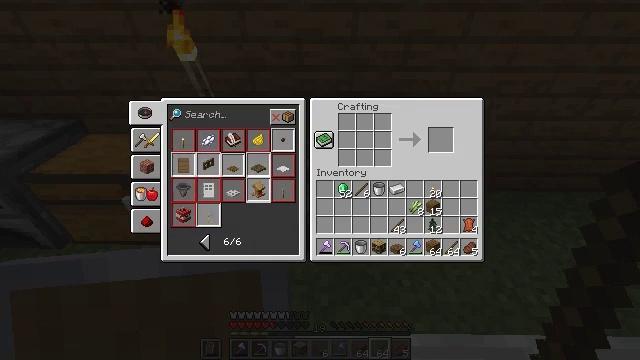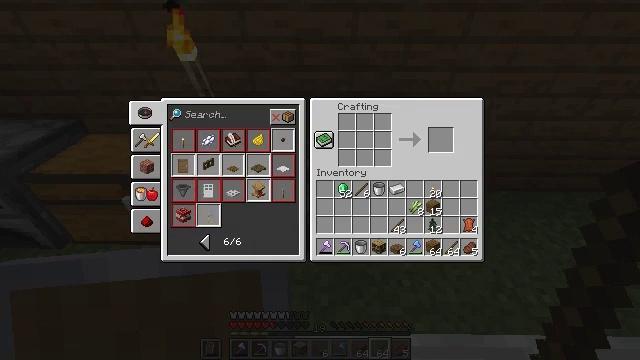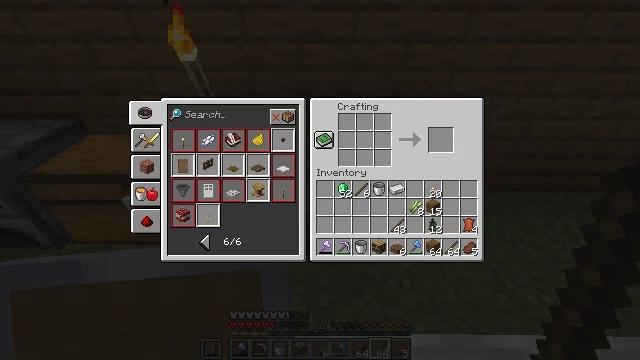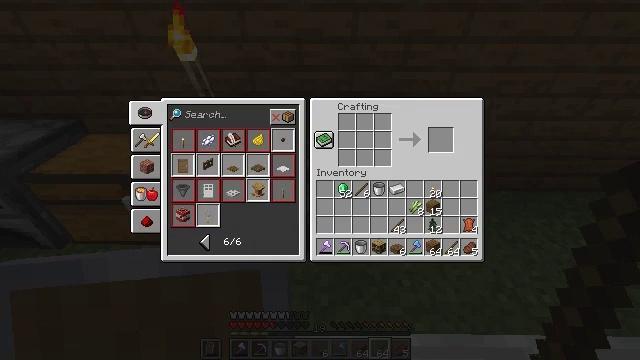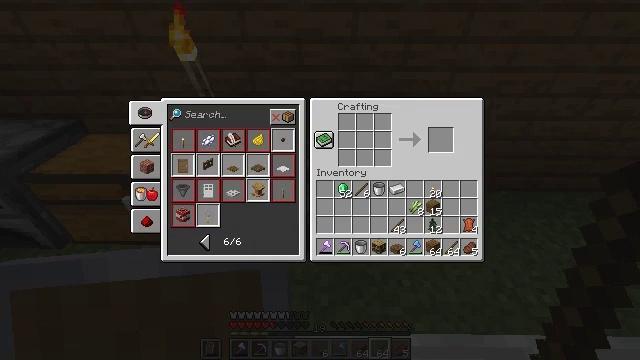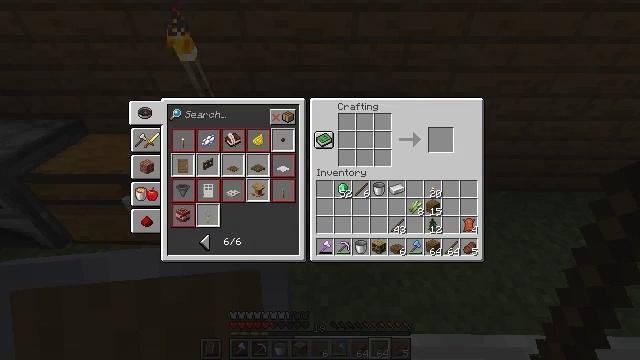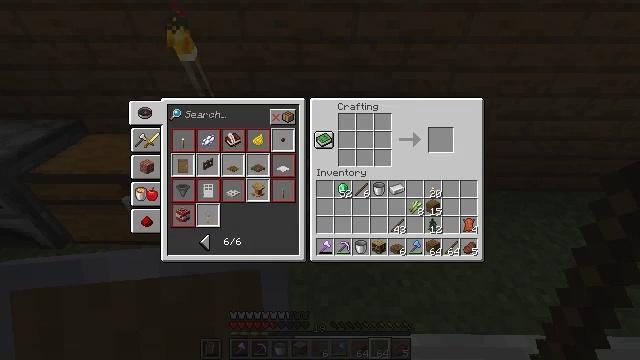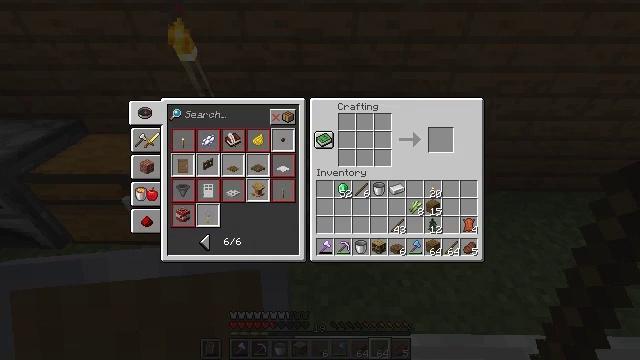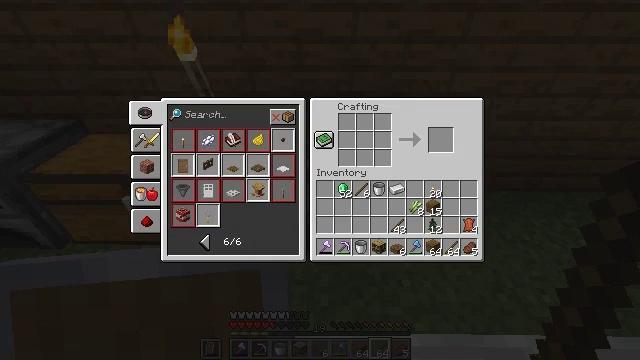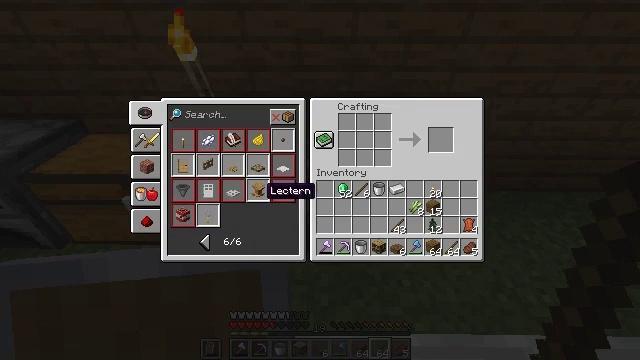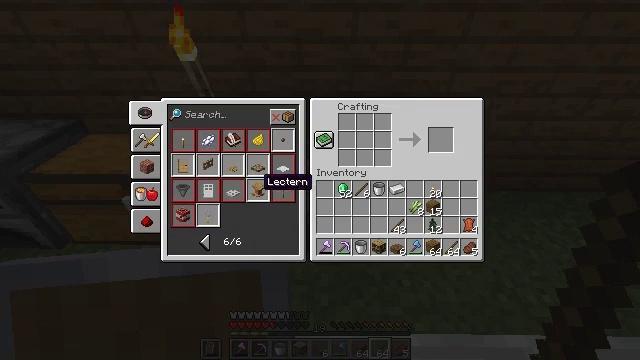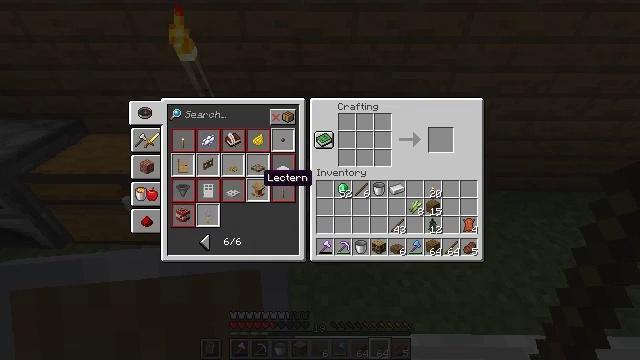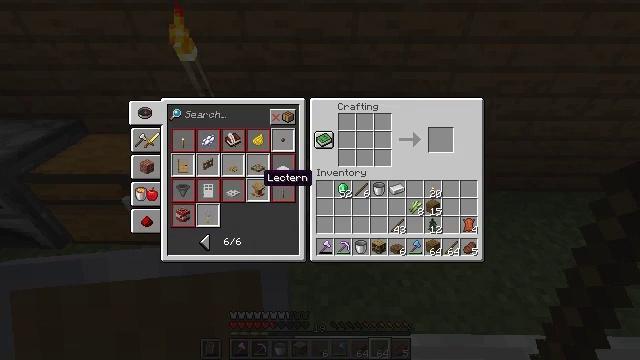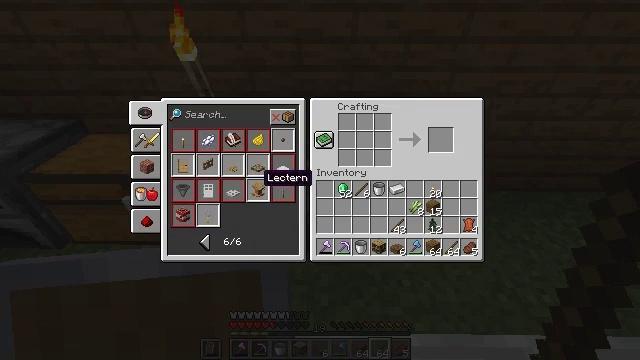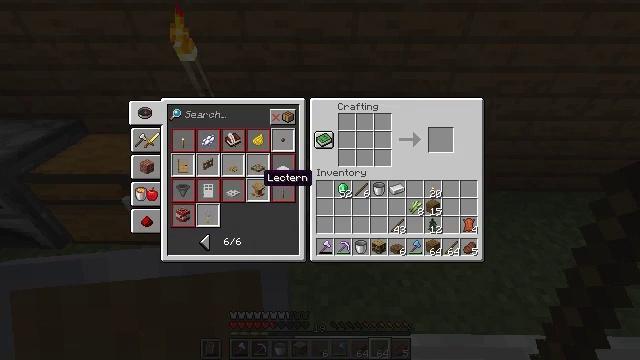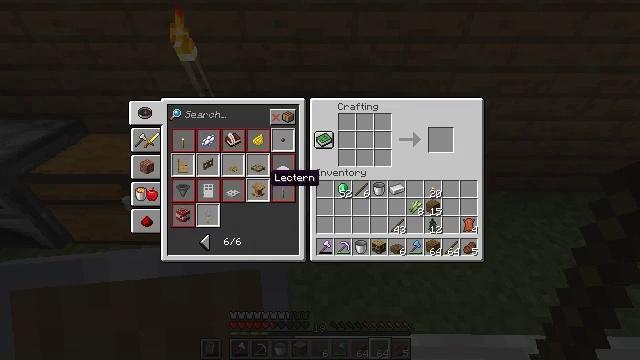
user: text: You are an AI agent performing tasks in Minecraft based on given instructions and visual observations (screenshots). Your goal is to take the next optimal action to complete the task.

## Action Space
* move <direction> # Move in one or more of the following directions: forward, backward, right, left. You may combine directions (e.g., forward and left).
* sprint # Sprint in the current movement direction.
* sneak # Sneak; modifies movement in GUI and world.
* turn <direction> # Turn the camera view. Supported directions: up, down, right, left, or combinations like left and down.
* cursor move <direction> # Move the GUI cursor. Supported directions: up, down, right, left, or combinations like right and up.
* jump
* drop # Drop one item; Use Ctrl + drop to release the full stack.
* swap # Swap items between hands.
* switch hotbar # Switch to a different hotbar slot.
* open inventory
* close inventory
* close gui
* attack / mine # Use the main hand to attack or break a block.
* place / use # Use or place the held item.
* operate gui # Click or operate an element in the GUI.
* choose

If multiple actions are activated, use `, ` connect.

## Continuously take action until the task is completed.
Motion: motion action
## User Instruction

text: Assemble wooden slabs and a bookshelf to create the lectern.
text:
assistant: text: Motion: no_op
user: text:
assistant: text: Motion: cursor move left
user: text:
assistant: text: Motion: no_op
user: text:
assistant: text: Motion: no_op
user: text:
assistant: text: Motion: no_op
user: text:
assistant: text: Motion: no_op
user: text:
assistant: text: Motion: cursor move right and up
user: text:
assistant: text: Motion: cursor move up
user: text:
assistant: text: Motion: no_op
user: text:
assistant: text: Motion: cursor move up
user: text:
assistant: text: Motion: no_op
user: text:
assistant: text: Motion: operate gui
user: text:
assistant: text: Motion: operate gui
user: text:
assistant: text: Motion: operate gui
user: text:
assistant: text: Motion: cursor move right
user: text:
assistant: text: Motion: cursor move right
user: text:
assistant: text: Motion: cursor move right and up
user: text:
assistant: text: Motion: cursor move right and up
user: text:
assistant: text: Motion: cursor move right and up
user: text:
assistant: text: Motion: cursor move right
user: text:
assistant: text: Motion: cursor move right
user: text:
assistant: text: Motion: no_op
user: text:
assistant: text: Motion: no_op
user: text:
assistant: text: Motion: no_op
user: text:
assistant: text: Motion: no_op
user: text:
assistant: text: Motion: no_op
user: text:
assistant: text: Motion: cursor move right
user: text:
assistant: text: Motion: no_op
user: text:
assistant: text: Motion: no_op
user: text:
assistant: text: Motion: operate gui